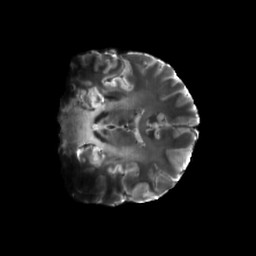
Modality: T2w
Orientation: coronal
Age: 27
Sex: male
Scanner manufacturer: siemens
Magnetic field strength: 6.98 T
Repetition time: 7.08 s
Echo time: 0.0756 s